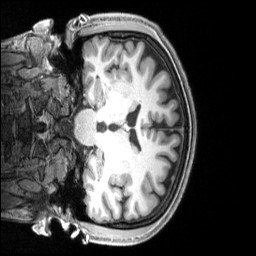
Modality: T1w
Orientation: coronal
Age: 28
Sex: male
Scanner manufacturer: siemens
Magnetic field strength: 3 T
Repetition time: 2.4 s
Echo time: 0.00219 s